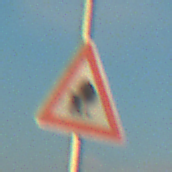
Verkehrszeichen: UnzureichendesLichtraumprofil
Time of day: SunriseSunset
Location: Outdoor (RoadRail)
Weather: PartlyCloudy
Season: NotSpecified
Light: Natural